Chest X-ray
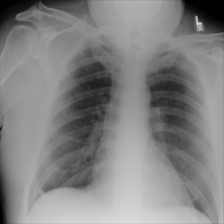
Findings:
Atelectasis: negative
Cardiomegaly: negative
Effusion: negative
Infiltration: negative
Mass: negative
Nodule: negative
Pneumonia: negative
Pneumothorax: negative
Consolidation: negative
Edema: negative
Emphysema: negative
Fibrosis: negative
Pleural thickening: negative
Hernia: negative